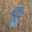
Label: 8